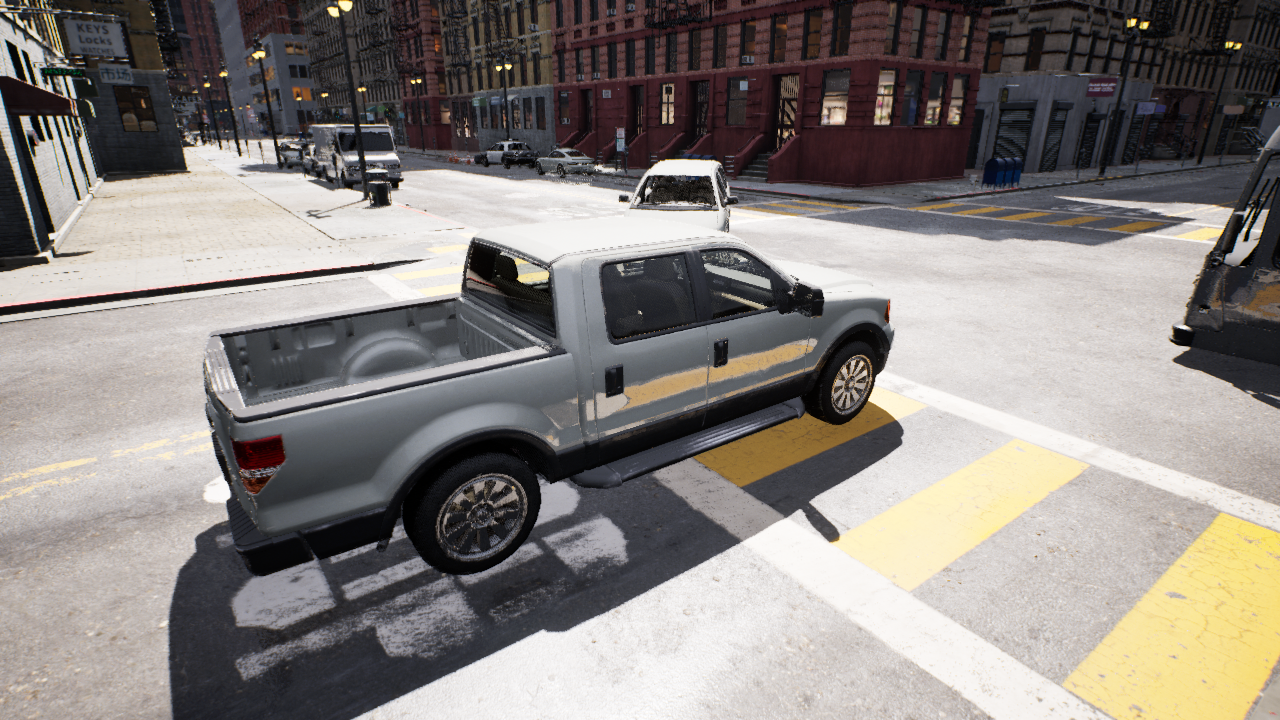
Venue: residential
Lighting: clear day
Vehicle rig: pickup